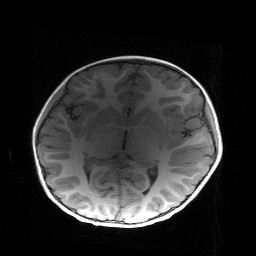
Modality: T1w
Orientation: coronal
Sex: female
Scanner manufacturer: siemens
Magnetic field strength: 3 T
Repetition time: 1.9 s
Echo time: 0.00243 s